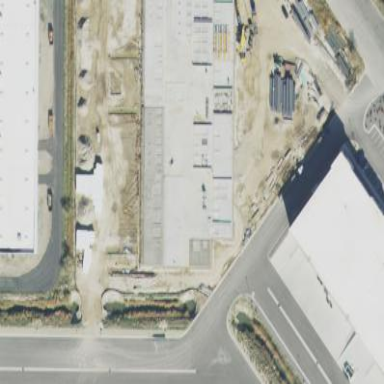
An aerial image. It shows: Warehouse.